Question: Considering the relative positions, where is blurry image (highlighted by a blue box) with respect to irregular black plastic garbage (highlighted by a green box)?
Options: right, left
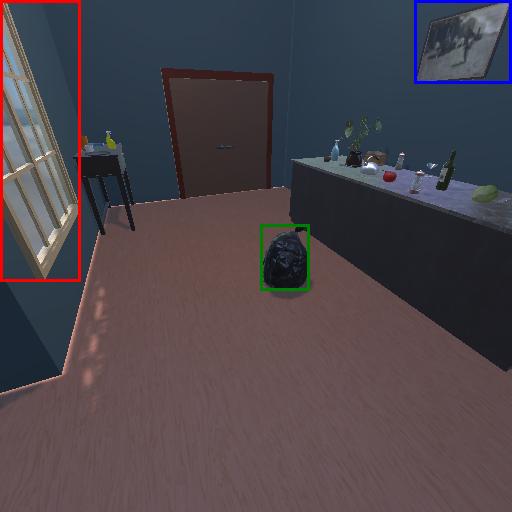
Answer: right